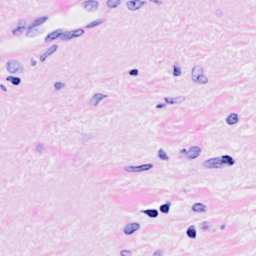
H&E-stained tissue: Breast